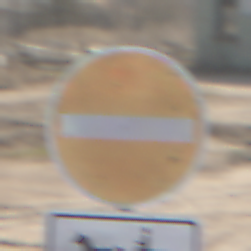
Verkehrszeichen: VerbotDerEinfahrt
Zusatzzeichen unten: MehrspurigeFahrzeugeFrei9
Umgebung: Outdoor, Suburban
Tageszeit: Midday
Wetter: PartlyCloudy
Licht: Natural
Jahreszeit: NotSpecified
Kontrast: HighContrast